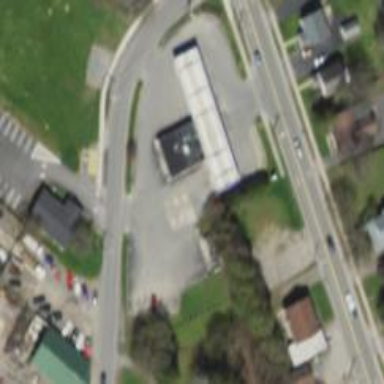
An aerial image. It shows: Convenience shop.